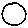
Label: circle